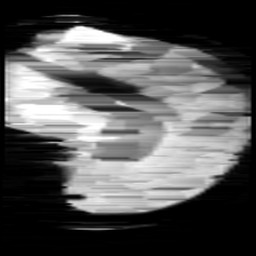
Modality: minIP
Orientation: sagittal
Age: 10
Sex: female
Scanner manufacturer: siemens
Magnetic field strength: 3 T
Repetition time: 0.027 s
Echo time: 0.02 s